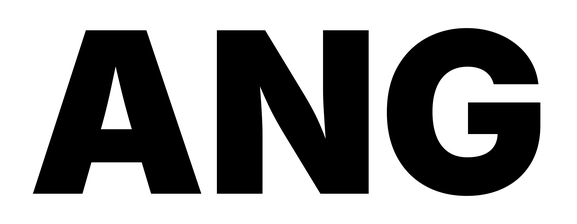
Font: Inter_Black